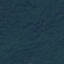
Land use / land cover: Forest